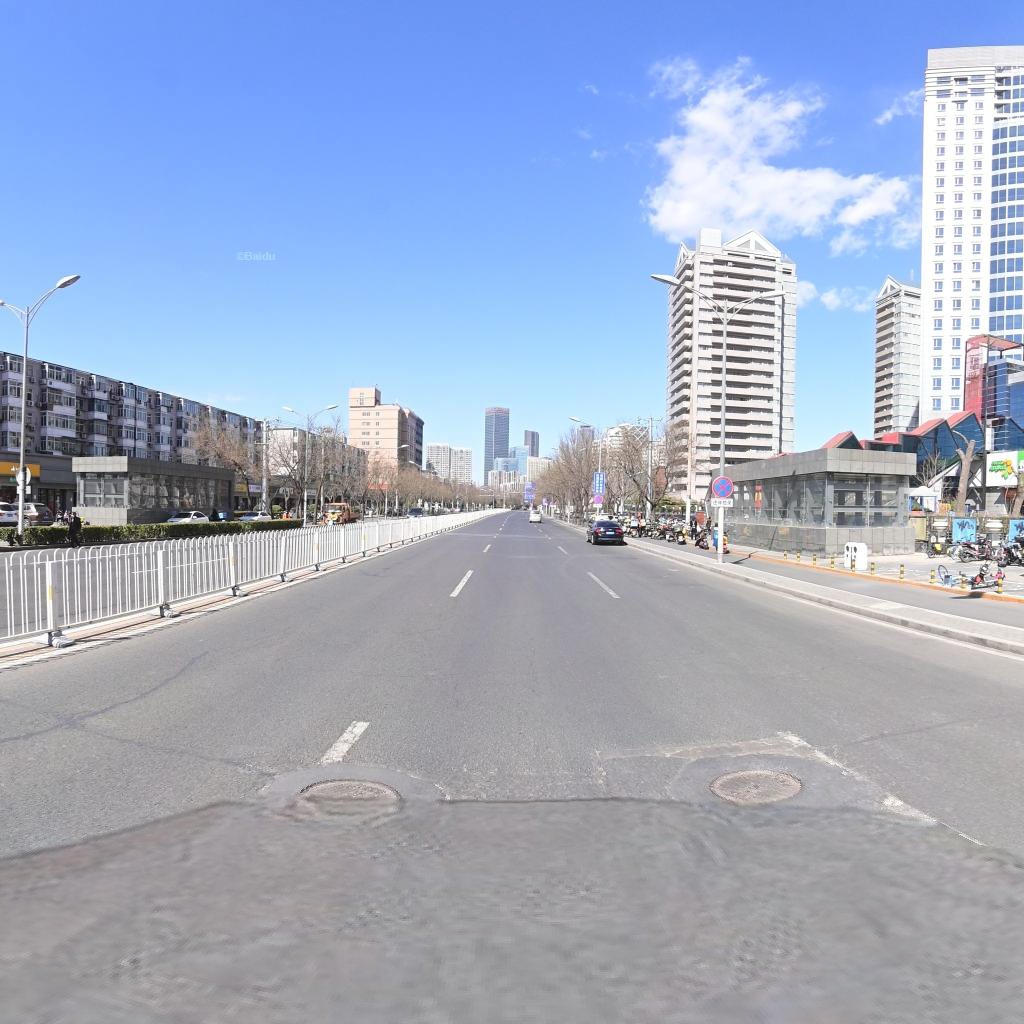
Region: Chaoyang
Road damage annotations: transverse patch, transverse patch, longitudinal patch, manhole cover, manhole cover